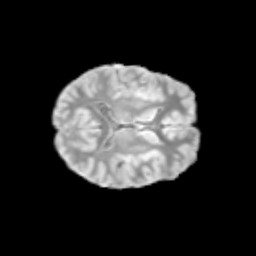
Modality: T2w
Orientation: axial
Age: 11
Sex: female
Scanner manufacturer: siemens
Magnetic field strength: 3 T
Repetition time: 3.8 s
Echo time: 0.07 s